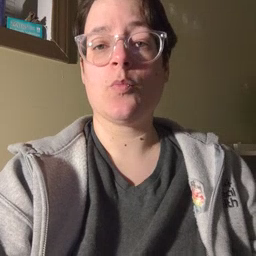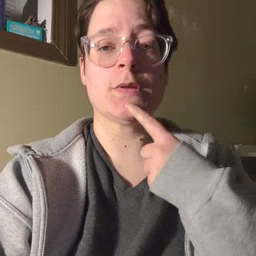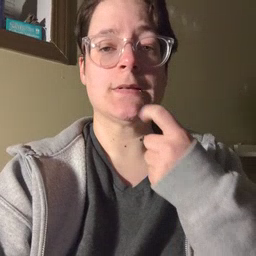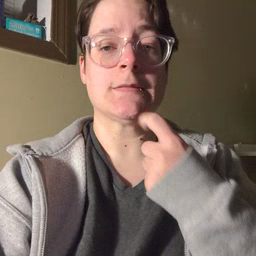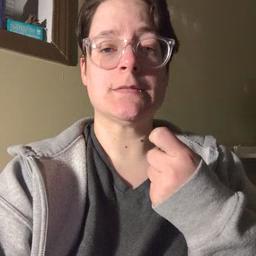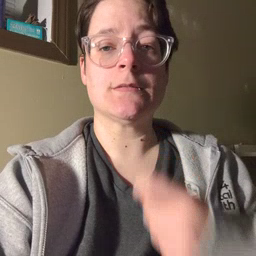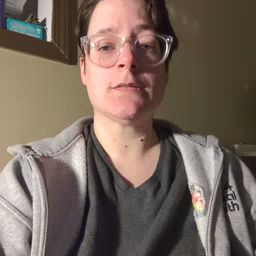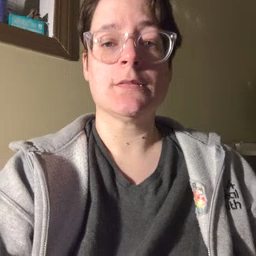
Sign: red